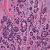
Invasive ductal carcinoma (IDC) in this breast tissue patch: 1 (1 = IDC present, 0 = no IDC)